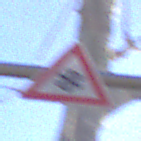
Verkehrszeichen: SchneeOderEisglaette
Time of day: MorningAfternoon
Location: Outdoor (Nature)
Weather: Clear
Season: Winter
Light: Natural